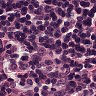
Metastatic tissue present: no